Interaction volume radius: 10 \u00c5
Interaction volume height: 30 \u00c5
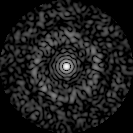
Disorder parameter: 0.8502